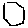
Label: hexagon